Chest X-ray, PA view. Patient: 42 years old, sex F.
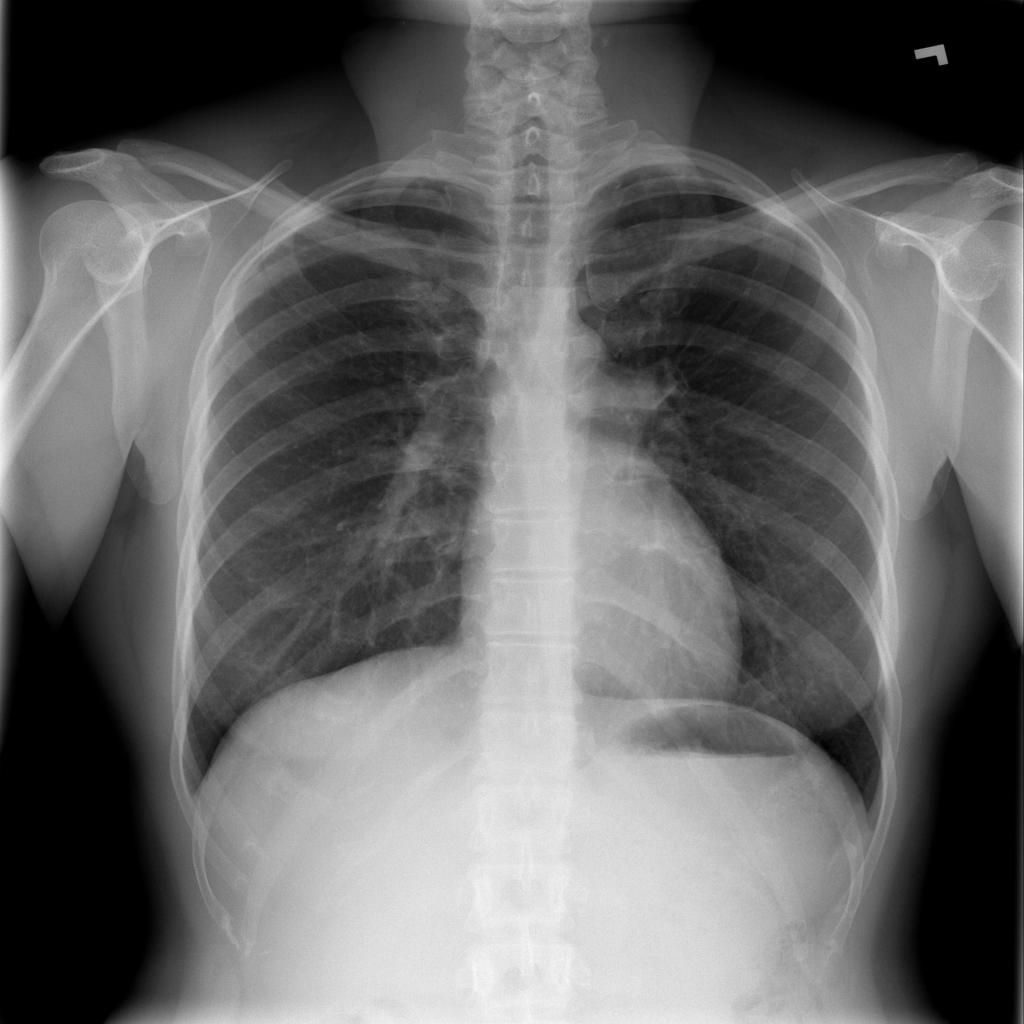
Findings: No Finding